Question: I have an ASP website that is using 'App_Themes' in the project.
Inside this website, I have merged another colleague's work who has been working on '/colleague_work/'. The new work has new styles independent of the App_Themes, namely '/colleague_work/styles.css'.
When I view the source of the site at '/colleague_work/default.aspx', the 'App_Theme/Theme1/AppStyles.css' is being injected to the page and is overwriting styles.
How do I swap the stylesheets, or disable the first stylesheet, without upsetting the rest of the website's styling from App_Themes? The colleague's stylesheets are not allowed to be moved from their location into the App_Themes folder.
File tree structure:

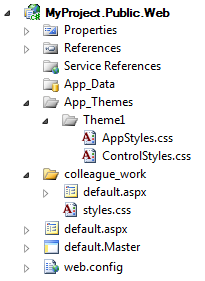
Answer: Within 'ASP.NET', attributes and elements take precedence in the following order (first to last):
1. Theme attributes in the @ Page directive
2. <pages theme="themeName"> elements in the <system.web> section of a web.config file
3. Local control attributes
4. StyleSheetTheme attributes in the @ Page directive
5. <pages styleSheetTheme="themeName"> elements in a web.config file
One workaround would be to disable the themes for a specific page, by setting the 'EnableTheming' attribute of the '@ Page' directive to false, while also referencing the 'styles.css' with a '<link>' tag.
This is done before the '<!DOCUTYPE>' tag, and for the '/colleague_work/default.aspx' page, would look something like this:
'''
<%@ Page Language="C#" EnableTheming="false" %>
<!DOCTYPE html>
<html>
<head>
<link rel="stylesheet" type="text/css" href="styles.css">
</head>
...
</html>
'''
<URL>